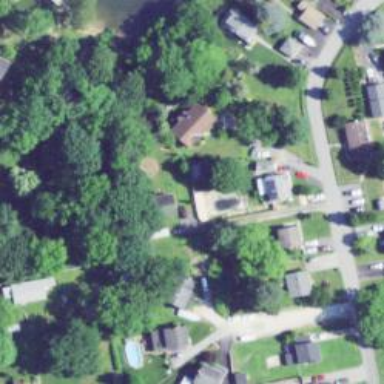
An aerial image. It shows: Neighborhood.